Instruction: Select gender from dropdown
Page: traveler
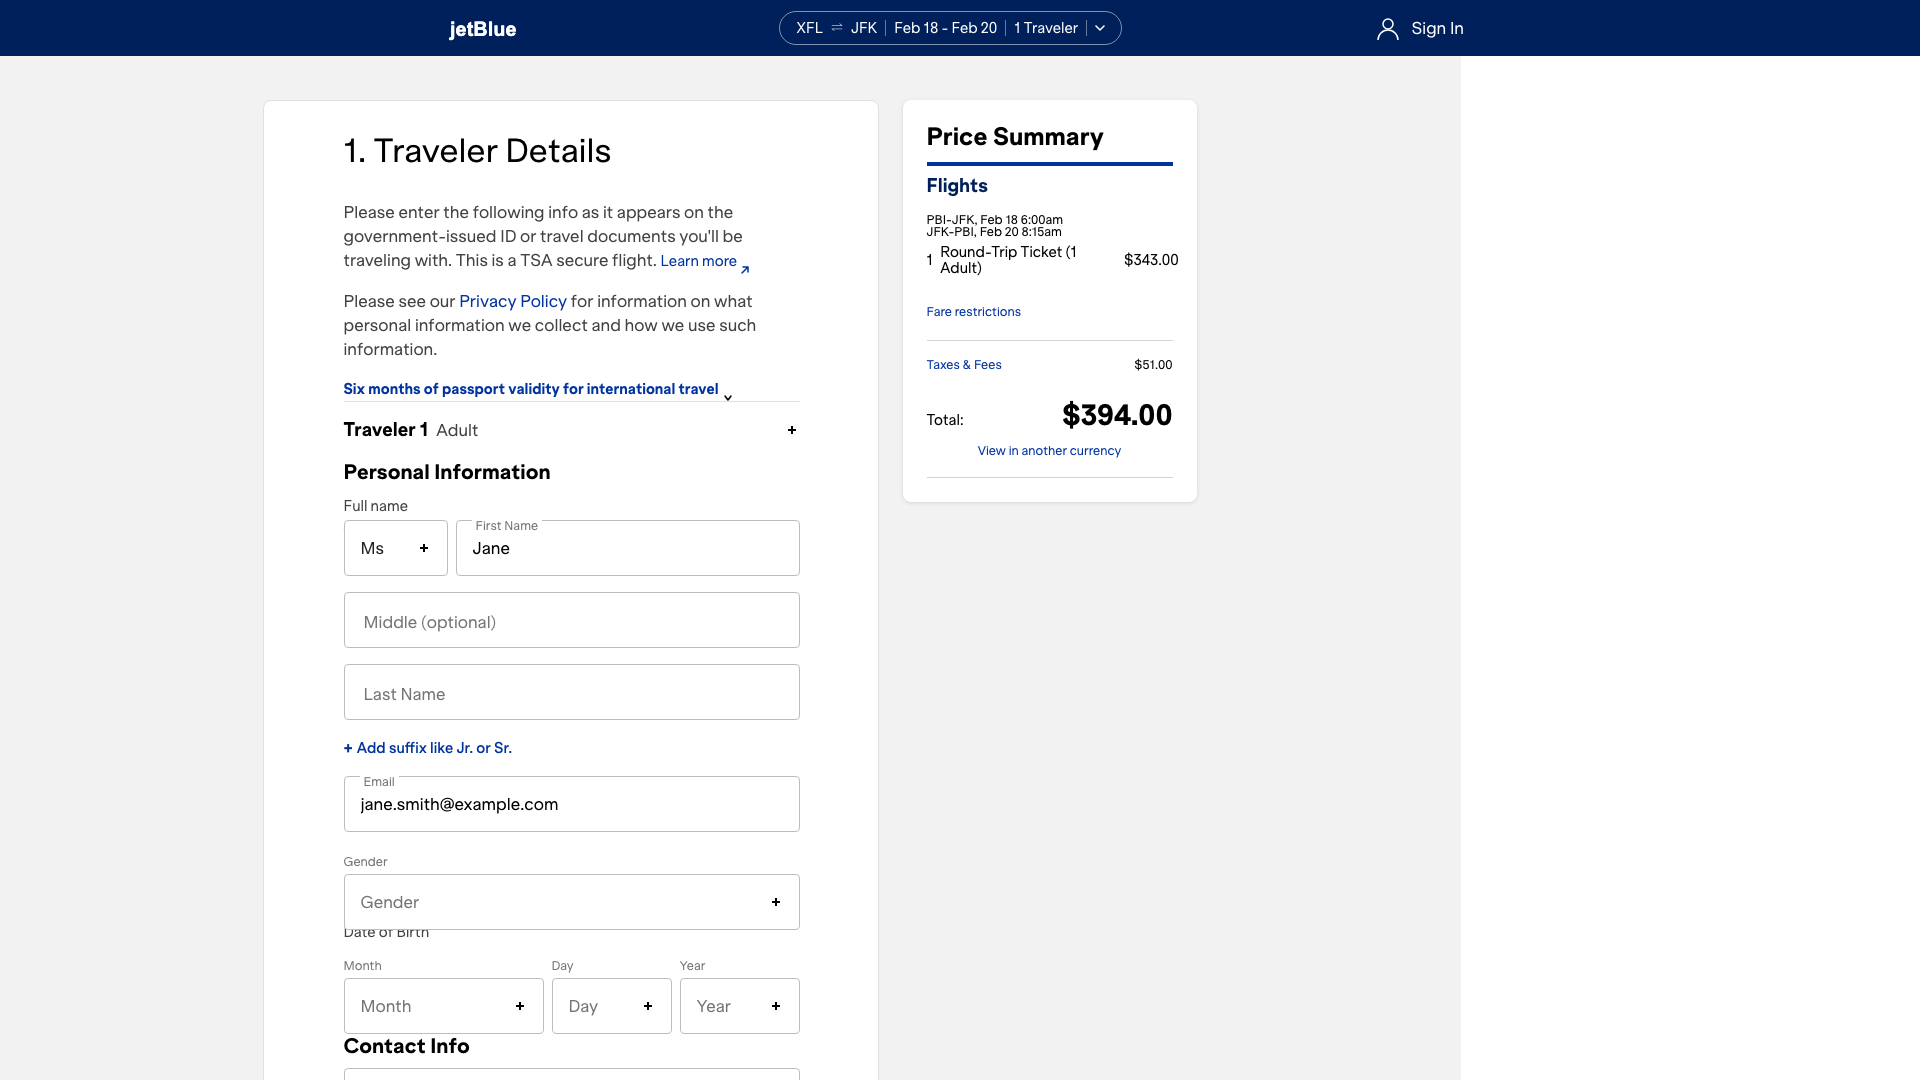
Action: click